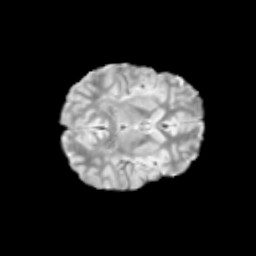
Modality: T2w
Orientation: axial
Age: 9
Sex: male
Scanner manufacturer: siemens
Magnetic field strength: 3 T
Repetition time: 3.8 s
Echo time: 0.07 s